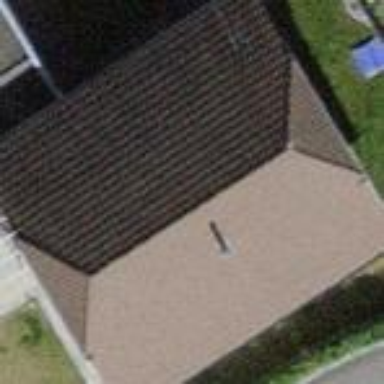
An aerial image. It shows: Half-hipped roof house.